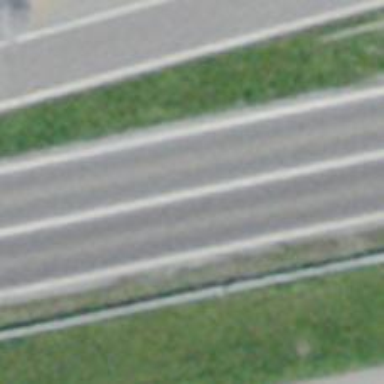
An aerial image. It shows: This is trunk highway with motorroad.